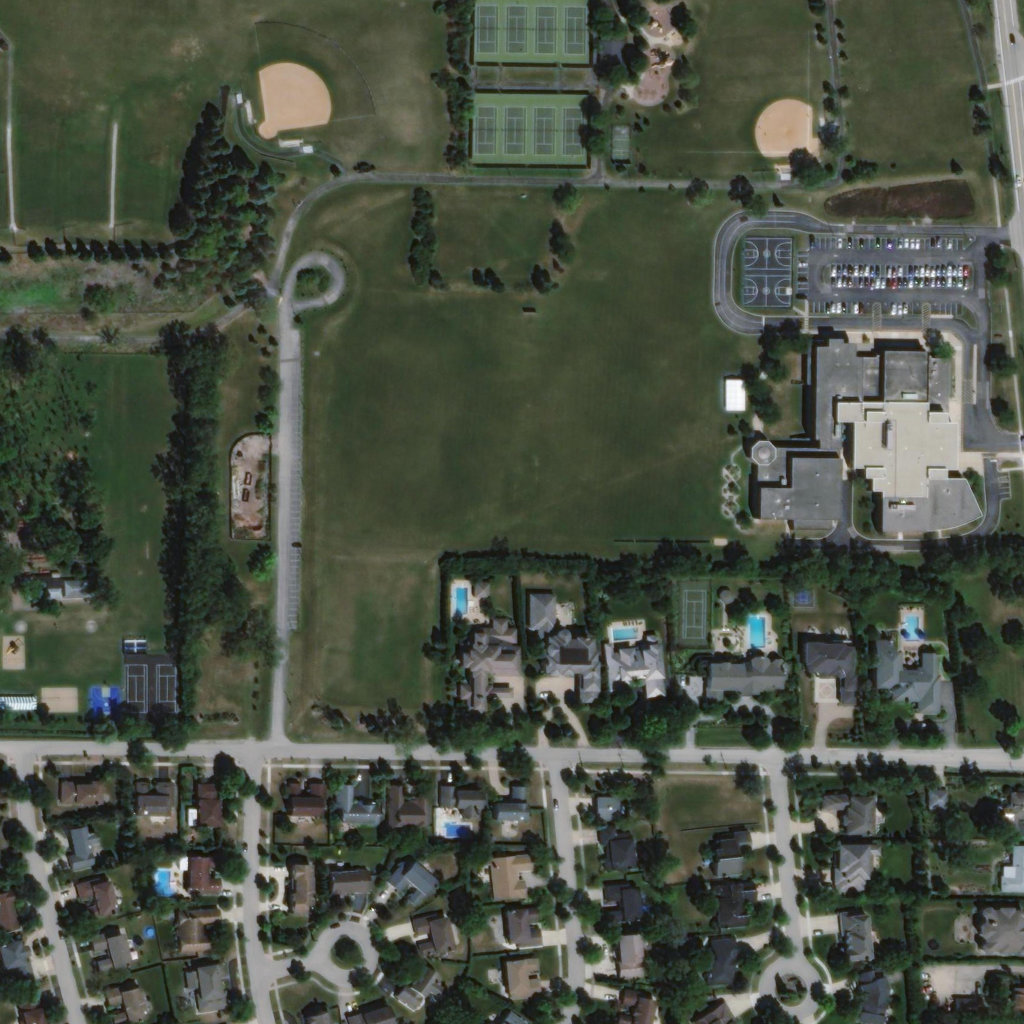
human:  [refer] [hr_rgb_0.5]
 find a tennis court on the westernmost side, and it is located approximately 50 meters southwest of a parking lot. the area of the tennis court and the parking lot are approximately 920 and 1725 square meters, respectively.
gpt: <box>[[12, 63, 17, 70, 0]]</box>

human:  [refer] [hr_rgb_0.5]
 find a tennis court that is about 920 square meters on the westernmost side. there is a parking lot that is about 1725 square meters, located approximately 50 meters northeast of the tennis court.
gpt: <box>[[12, 63, 17, 70, 0]]</box>